Question: Now my ViewController code is here -
'''
import UIKit
struct jsonstruct: Codable {
let name: String
let meta_data: [Categories]
enum CodingKeys: String, CodingKey {
case name
case meta_data
}
}
struct Categories: Codable {
let value: String
enum CodingKeys: String, CodingKey {
case value
}
}
class ViewController: UIViewController, UITableViewDelegate, UITableViewDataSource {
@IBOutlet weak var tableView: UITableView!
var arrdata : [jsonstruct] = [jsonstruct]()
var categorydata : [Categories] = [Categories]()
override func viewDidLoad() {
super.viewDidLoad()
tableView.delegate = self
tableView.dataSource = self
getdata()
}
func getdata() {
let url = URL(string: "https://mywebstaging.net/ab/garnier/wp-json/wc/v3/products?consumer_key=<key>&consumer_secret=<secret>")
URLSession.shared.dataTask(with: url!) { (data, response, error) in
do{if error == nil{
self.arrdata = try JSONDecoder().decode([jsonstruct].self, from: data!)
print(self.arrdata)
DispatchQueue.main.async {
self.tableView.reloadData()
}
}catch{
print("Error in get json data")
}
}.resume()
}
func numberOfSections(in tableView: UITableView) -> Int {
return 1
}
func tableView(_ tableView: UITableView, numberOfRowsInSection section: Int) -> Int {
if tableView == tableView {
return arrdata.count
}else{
return categorydata.count
}
}
func tableView(_ tableView: UITableView, cellForRowAt indexPath: IndexPath) -> UITableViewCell {
if tableView == tableView {
let cell = tableView.dequeueReusableCell(withIdentifier: "cell", for: indexPath) as! CellTableViewCell
let getdata = arrdata[indexPath.row]
cell.lblid.text = getdata.name
return cell
}
else{
let cell = tableView.dequeueReusableCell(withIdentifier: "cell", for: indexPath) as! CellTableViewCell
let getdatadesciption = self.categorydata[indexPath.row]
cell.lblname.text = getdatadesciption.value
return cell
}
}
}
'''
Hare only the "name" is being displayed in the tableview. But the "value" is not coming. The output I'm getting like this. Please guide me. Thanks in advance.

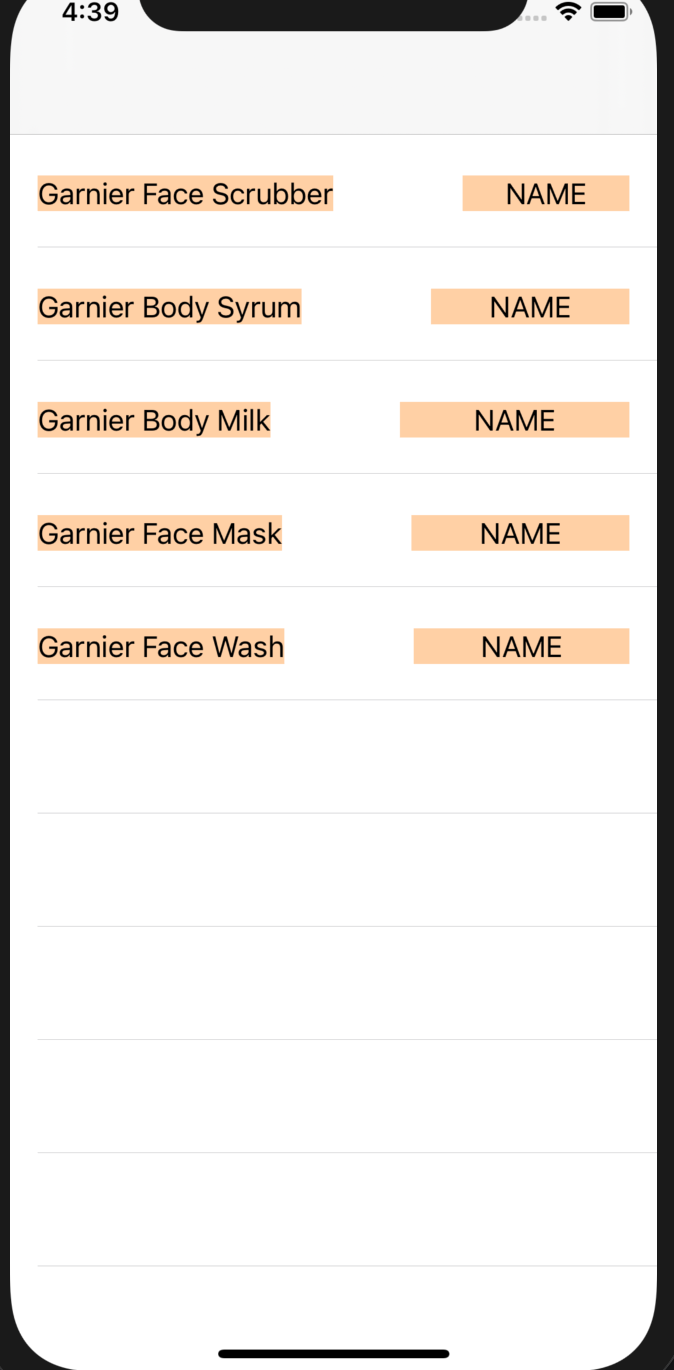
Answer: Replace
'''
if tableView == tableView {
let cell = tableView.dequeueReusableCell(withIdentifier: "cell", for: indexPath) as! CellTableViewCell
let getdata = arrdata[indexPath.row]
cell.lblid.text = getdata.name
return cell
}
else{
let cell = tableView.dequeueReusableCell(withIdentifier: "cell", for: indexPath) as! CellTableViewCell
let getdatadesciption = self.categorydata[indexPath.row]
cell.lblname.text = getdatadesciption.value
return cell
}
'''
with 'getdata.meta_data.first?.value' contains top category name
'''
let cell = tableView.dequeueReusableCell(withIdentifier: "cell", for: indexPath) as! CellTableViewCell
let getdata = arrdata[indexPath.row]
cell.lblid.text = getdata.name
cell.lblname.text = getdata.meta_data.first?.value
return cell
'''
You don't have to maintain 2 arrays it's only one